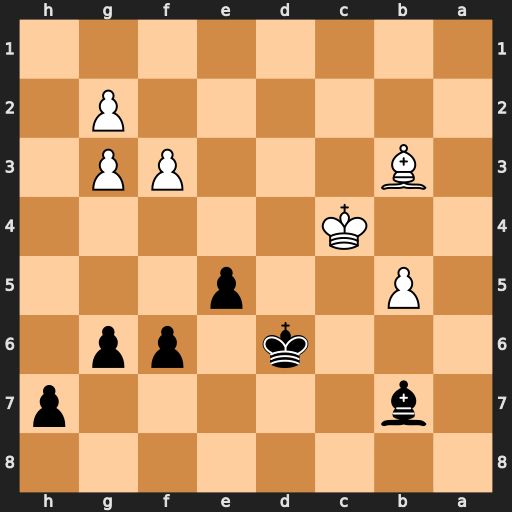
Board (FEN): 8/1b5p/3k1pp1/1P2p3/2K5/1B3PP1/6P1/8
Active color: b
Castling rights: -
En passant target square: -
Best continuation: Bd5+ Kc3 Bxb3 Kxb3 Kc5 Ka4 f5